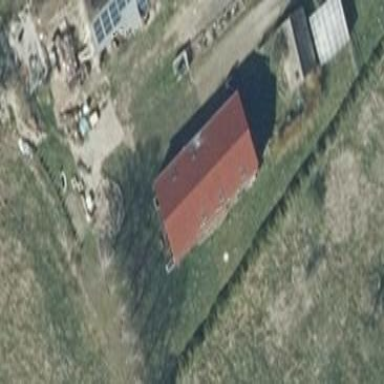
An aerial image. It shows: Building with gabled roof oriented along its structure. The roof is painted red.